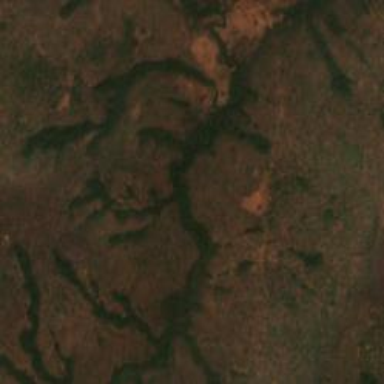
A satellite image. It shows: Forest area.